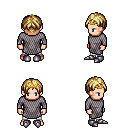
a pixel art fantasy rpg character, male body template, human, light skin, chain mail, white pants, blonde parted hairstyle, gold tiara, metal boots, four views (front, back, left, right), 2x2 character sprite sheet, small pixel art, hard edges, no anti-aliasing